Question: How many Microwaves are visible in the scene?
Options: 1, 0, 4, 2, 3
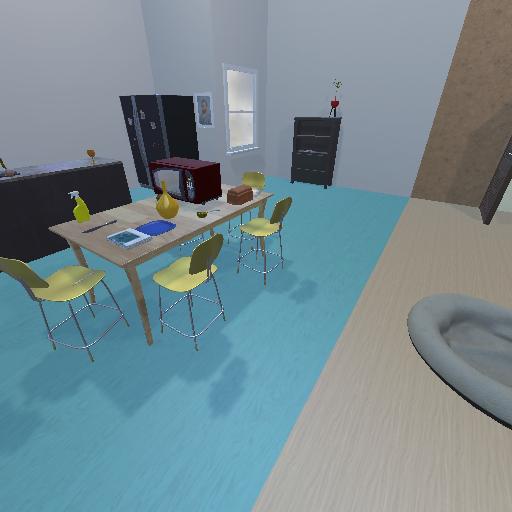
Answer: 1